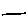
Label: line